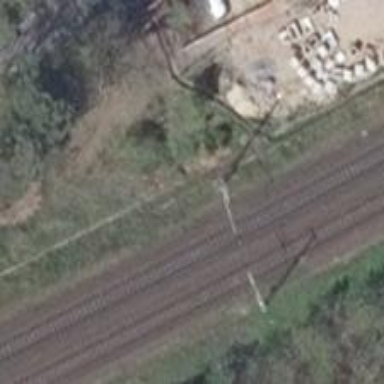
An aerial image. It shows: Milestone along the railway track with catenary mast.